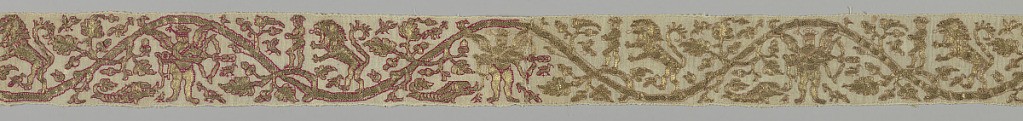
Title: Band
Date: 16th century
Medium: silk, metallic yarn on linen Technique: back stitch embroidery and couched metallic-wrapped silk on plain weave
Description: Design shows a stiffly curving stylized vine through which move a lion pursuing a youth, a cupid (?) blindfolded with bow and arrow, a dragon, and birds. The gold thread is couched on, to produce the main body of the design, and is outlined in red silk, in part of the piece, then pale pink silk. Metal-wrapped silk couched by silk of various colors, padded couching, couched loops of metal-wrapped silk, attached coils of flat metal strips. Metallic yarns are couched in pairs for large dense areas, two plied Z for outlines, and two plied Z and re-plied S for outer border.